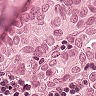
Metastatic tissue present: yes